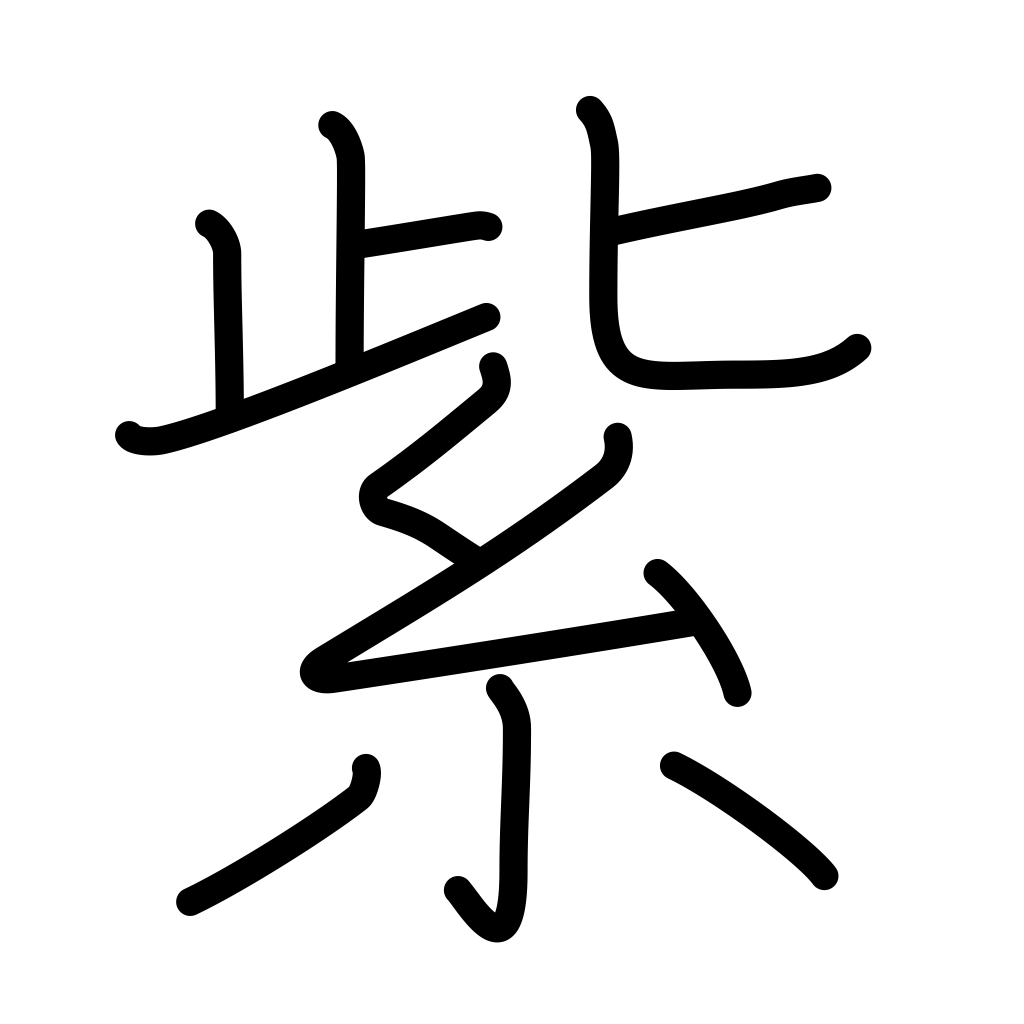
Meaning: purple, violet